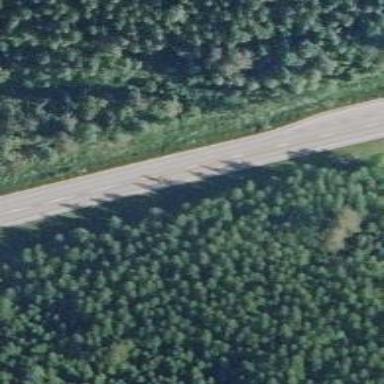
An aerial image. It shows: Asphalt trunk highway.